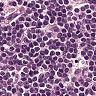
Metastatic tissue present: no